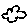
Label: cloud